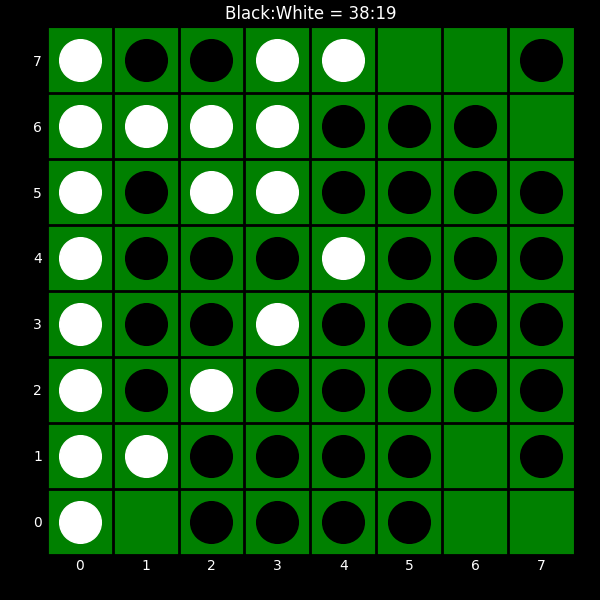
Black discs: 38
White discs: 19